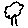
Label: tree